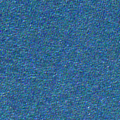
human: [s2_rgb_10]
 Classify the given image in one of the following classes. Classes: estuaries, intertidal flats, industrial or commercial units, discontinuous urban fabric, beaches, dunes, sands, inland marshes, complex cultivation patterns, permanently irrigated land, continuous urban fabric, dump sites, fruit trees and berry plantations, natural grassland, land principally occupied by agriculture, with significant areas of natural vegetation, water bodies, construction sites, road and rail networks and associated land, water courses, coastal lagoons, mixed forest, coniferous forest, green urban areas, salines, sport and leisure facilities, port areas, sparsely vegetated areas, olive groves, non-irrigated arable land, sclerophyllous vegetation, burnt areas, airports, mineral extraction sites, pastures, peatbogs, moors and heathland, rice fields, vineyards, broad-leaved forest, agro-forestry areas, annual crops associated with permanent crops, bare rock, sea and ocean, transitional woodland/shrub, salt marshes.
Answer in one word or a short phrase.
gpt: sea and ocean